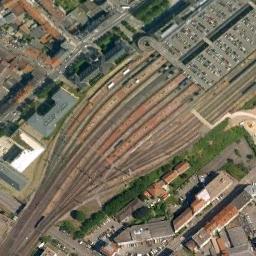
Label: railway_station